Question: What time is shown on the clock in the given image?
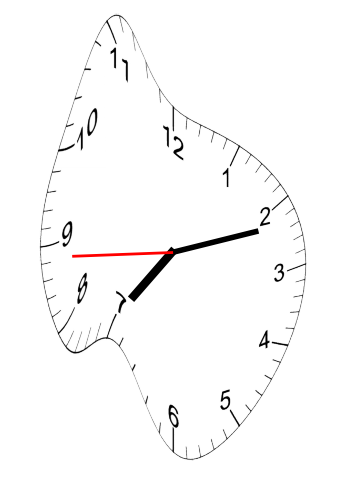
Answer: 07:11:44